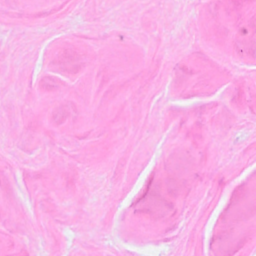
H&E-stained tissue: Breast